Question: I have setup a Google Actions conversational project, with dialogflow and webhook intents served by my server in PHP.
Upon new dialogflow conversation startup, e.g. just before replying to the welcome intent, the php code is pushing some session entities to the dialogflow engine.
The dialogflow engine recognized correctly the session entity words until two weeks ago, when it suddendly stopped working (I have changed nothing in the code), and right now it's still not working.
The session entities are created with no errors (I added code to query dialogflow api and list session entitites after creation, and google is replying with all the words I send).
However the Intent does not recognize and does not fill in the entity parameters.
Here is the code I'm using to push the entities (using google dialogflow v2 library):
'''
$names = [....array of strings....];
$parent = 'projects/inim-prova/agent/sessions/' . $sessionId;
$client = new SessionEntityTypesClient(['credentials' => $keyfile]]);
$entities = array_map(function($item) { return new Entity(['value' => $item, 'synonyms' => [$item]]); }, array_unique($names));
$entityType = new SessionEntityType([
'name' => $parent . "/entityTypes/$displayName",
'entity_override_mode' => EntityOverrideMode::ENTITY_OVERRIDE_MODE_SUPPLEMENT,
'entities' => $entities
]);
$client->createSessionEntityType($parent, $entityType);
'''
this code runs with no exception thrown.
After a few lines I'm querying the server to see if everything is ok:
'''
$req = $client->listSessionEntityTypes($this->webhookRequest->getSession());
foreach ($req as $element) {
Logger::log(Logger::DEV, __METHOD__, "SessionEntityType: " . $element->getName());
$entities = $element->getEntities();
foreach ($entities as $entity) {
$synonyms = [];
foreach ($entity->getSynonyms() as $synonym) $synonyms[] = $synonym;
Logger::log(Logger::DEV, __METHOD__, ">> " . $entity->getValue() . ": " . implode(', ', $synonyms));
}
}
'''
and this is an extract from the debug log:
'''
SessionEntityType: projects/inim-prova/agent/sessions/ABwppHHhgwxi5OGznpUtUq2D7BQrOKWB5Y5UYr20HRKI14iASKugPw2dL2VKMwfvZ193Mq_DUb2emQ/entityTypes/NomiLuoghiUscite
>> sala: sala
>> cucina: cucina
>> giardino: giardino
SessionEntityType: projects/inim-prova/agent/sessions/ABwppHHhgwxi5OGznpUtUq2D7BQrOKWB5Y5UYr20HRKI14iASKugPw2dL2VKMwfvZ193Mq_DUb2emQ/entityTypes/NomiUscite
>> luci: luci
>> irrigazione: irrigazione
>> cappa: cappa
'''
therefore all the entities seem to be in the right place.
This is the intent training phrase:

(please note that 'ArticoliDeterminativi' and 'Preposizioni' are static entities which I'm ignoring).
and these are the parameters I get on webhook request when I say 'Accendi le luci in cucina':
'''
'parameters' => array (
'NomiUscite.original' => '',
'Preposizioni.original' => '',
'NomiLuoghiUscite' => '',
'NomiUscite' => '',
'Preposizioni' => '',
'ArticoliDeterminativi.original' => 'le',
'NomiLuoghiUscite.original' => '',
'ArticoliDeterminativi' => 'il',
)
'''
As you can see, 'NomiUscite' and 'NomiLuoghiUscite' are empty. I expect them to be 'luci' and 'cucina'.
I'm really clueless.
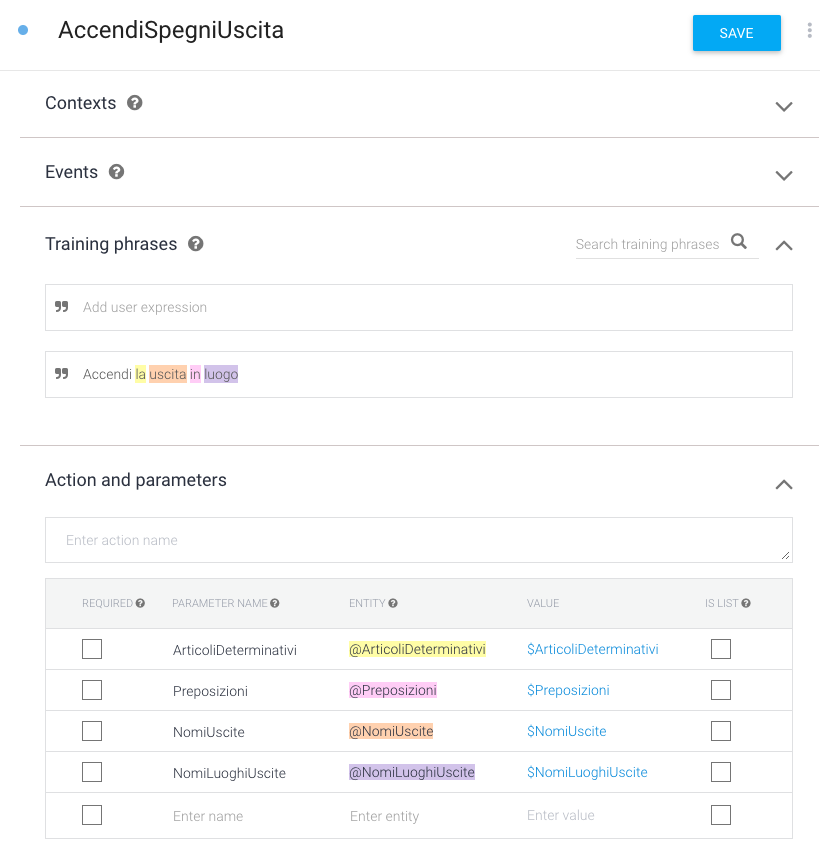
Answer: It looks like it really was a dialogflow bug, not a flaw in my code.
After a couple of week, Support guys from Google replied me telling that the issue has been resolved.
I've run again tests with no modification on code at all, and now it works.